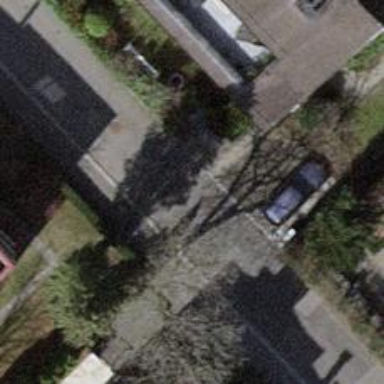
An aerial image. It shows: Unmarked crossing on footway.